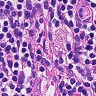
Metastatic tissue present: no